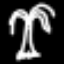
Label: palm tree